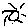
Label: sun